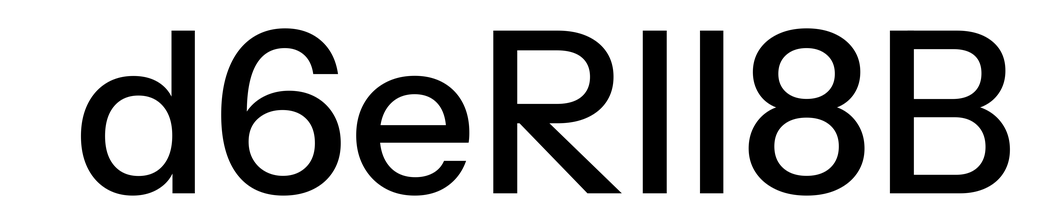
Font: InstrumentSans_Medium